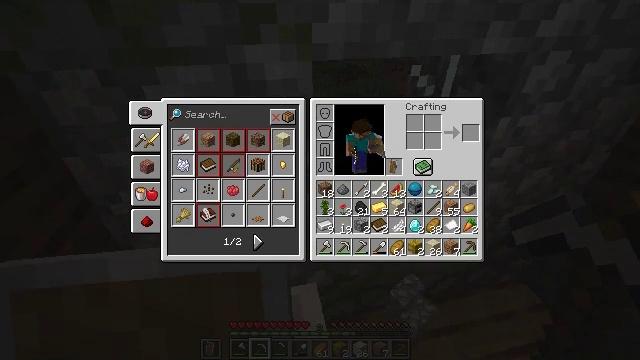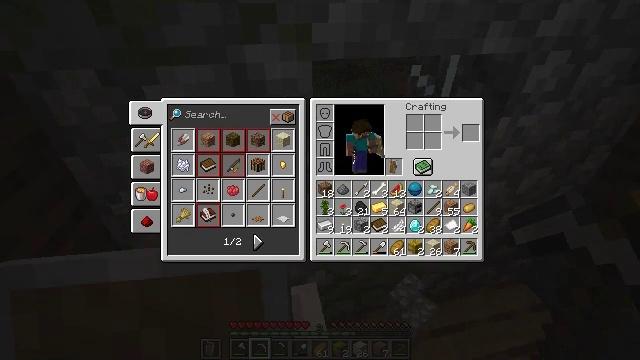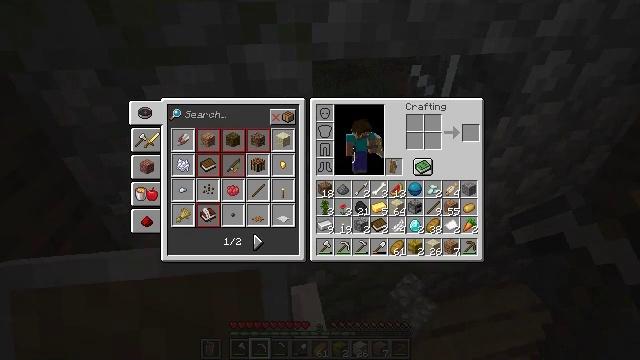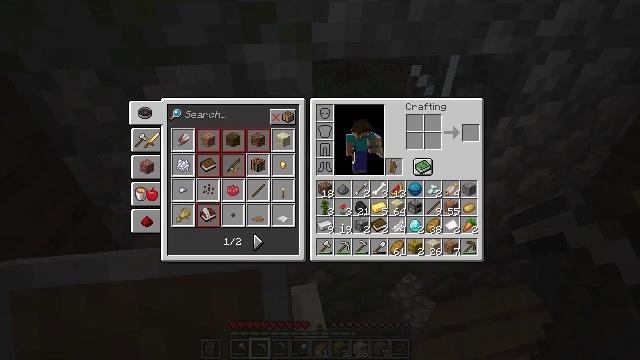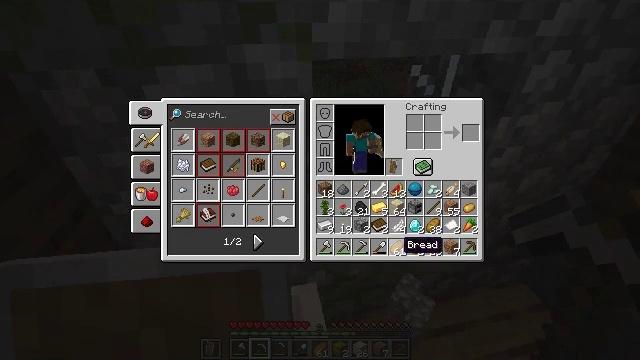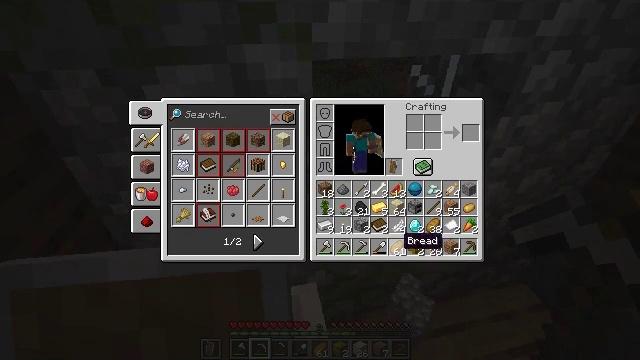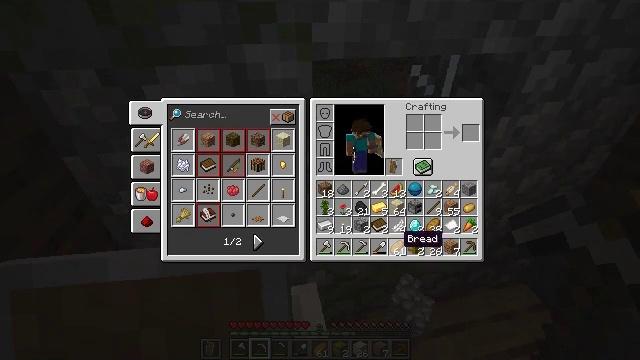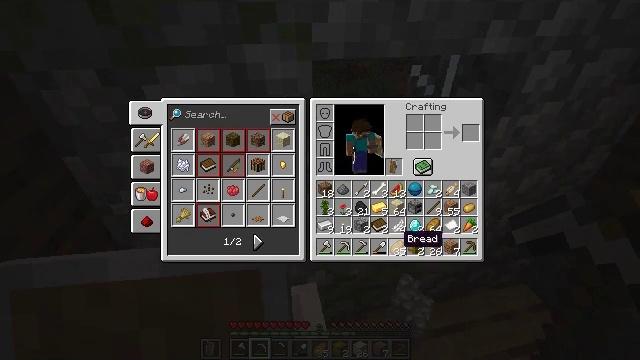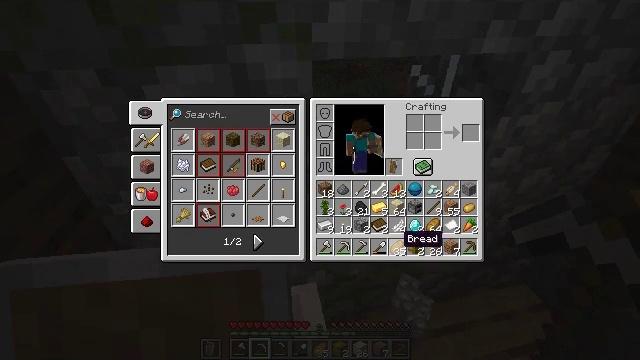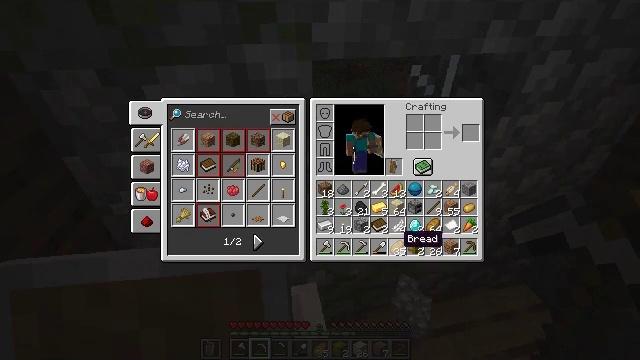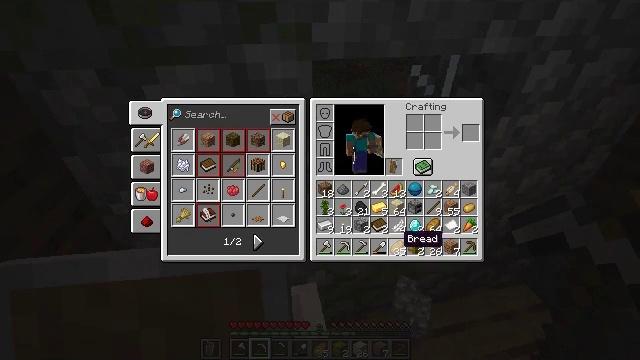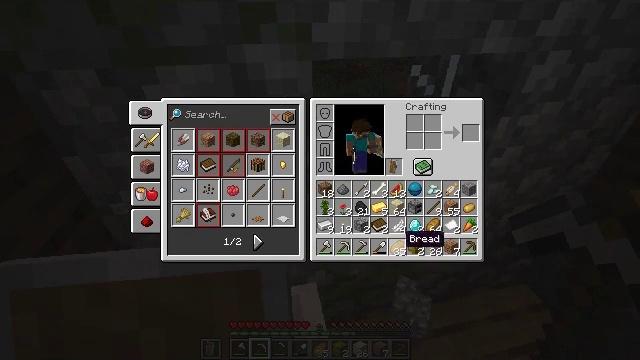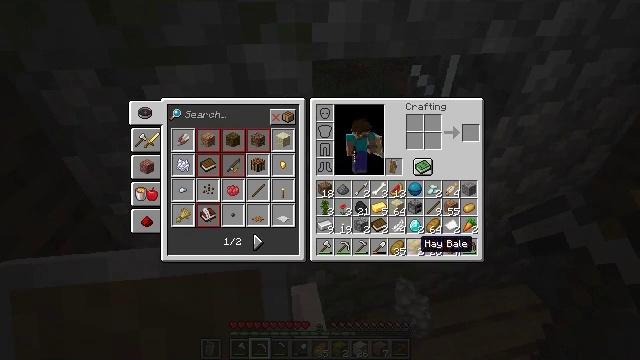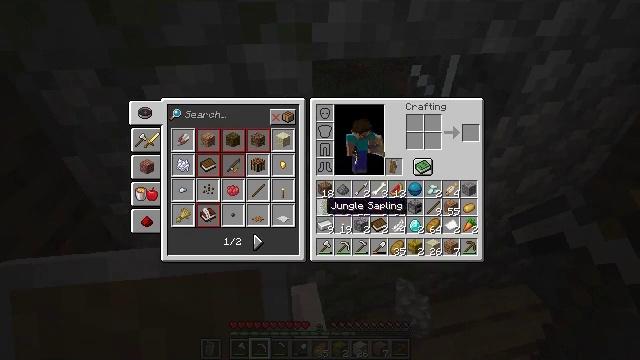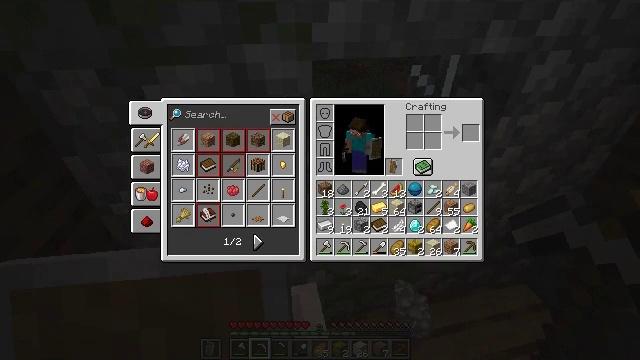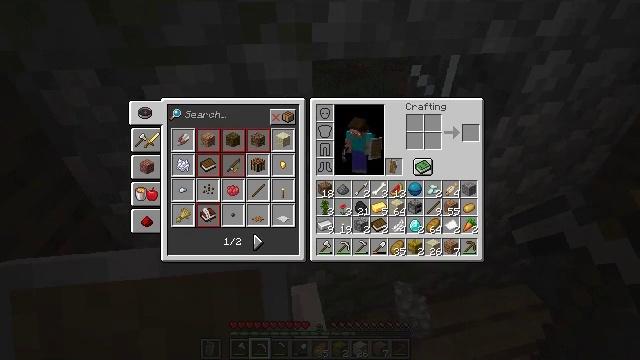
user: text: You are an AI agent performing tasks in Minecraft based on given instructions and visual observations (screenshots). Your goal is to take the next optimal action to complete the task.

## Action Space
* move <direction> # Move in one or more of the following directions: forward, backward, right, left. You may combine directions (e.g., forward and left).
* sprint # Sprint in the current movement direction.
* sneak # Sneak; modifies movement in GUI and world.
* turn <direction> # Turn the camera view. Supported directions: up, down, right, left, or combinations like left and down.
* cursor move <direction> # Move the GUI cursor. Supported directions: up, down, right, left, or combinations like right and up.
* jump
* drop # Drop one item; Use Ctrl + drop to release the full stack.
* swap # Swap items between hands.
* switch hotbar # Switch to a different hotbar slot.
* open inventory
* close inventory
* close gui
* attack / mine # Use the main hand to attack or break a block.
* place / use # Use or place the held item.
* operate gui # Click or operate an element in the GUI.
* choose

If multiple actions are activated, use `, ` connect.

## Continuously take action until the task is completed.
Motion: motion action
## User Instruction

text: Drop a poppy.
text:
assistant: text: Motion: sneak
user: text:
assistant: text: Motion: sneak
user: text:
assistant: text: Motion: sneak
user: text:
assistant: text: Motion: sneak, cursor move up
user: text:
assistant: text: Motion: sneak
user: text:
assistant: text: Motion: sneak
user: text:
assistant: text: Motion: sneak, operate gui
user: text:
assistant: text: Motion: sneak, operate gui
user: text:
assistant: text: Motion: sneak, operate gui
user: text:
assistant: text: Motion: sneak, operate gui
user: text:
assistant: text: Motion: sneak
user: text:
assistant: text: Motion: sneak, cursor move right
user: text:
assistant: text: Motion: sneak, cursor move left and up
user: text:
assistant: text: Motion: no_op
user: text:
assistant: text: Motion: no_op
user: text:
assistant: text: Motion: cursor move up
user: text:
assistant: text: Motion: no_op
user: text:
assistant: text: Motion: no_op
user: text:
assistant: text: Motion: cursor move right
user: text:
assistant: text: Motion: cursor move right and down
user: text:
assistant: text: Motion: cursor move right and down
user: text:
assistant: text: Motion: cursor move right and down
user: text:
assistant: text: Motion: cursor move right
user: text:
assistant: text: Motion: no_op
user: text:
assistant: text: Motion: no_op
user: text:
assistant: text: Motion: no_op
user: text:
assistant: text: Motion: no_op
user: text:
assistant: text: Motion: no_op
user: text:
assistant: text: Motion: cursor move left
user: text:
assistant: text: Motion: no_op